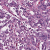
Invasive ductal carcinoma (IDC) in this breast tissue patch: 1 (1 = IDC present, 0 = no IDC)